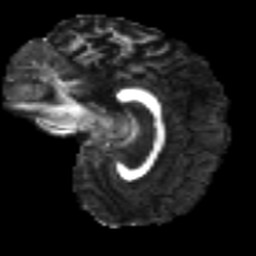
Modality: FA
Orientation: sagittal
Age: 24
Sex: female
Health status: ill
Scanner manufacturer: siemens
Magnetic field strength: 3 T
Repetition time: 6.5 s
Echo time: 0.062 s